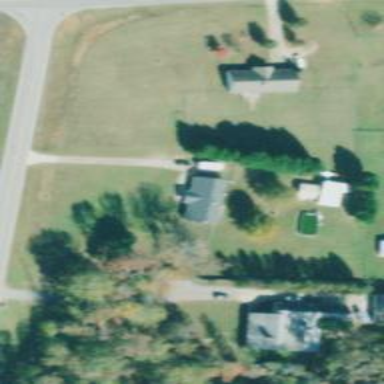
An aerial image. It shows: Driveway.